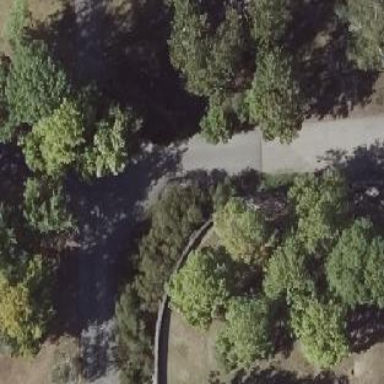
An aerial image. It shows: Footway with fine gravel surface.